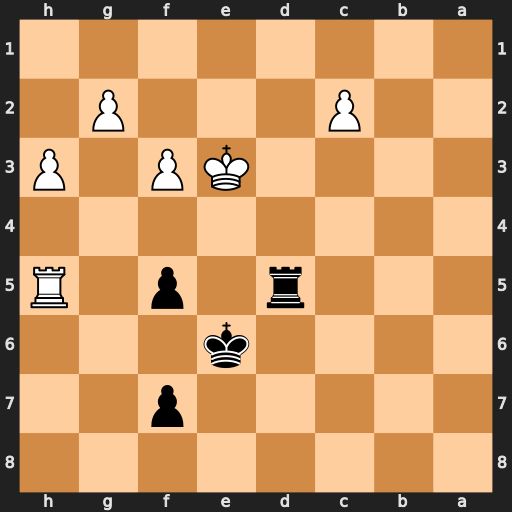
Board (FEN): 8/5p2/4k3/3r1p1R/8/4KP1P/2P3P1/8
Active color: b
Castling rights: -
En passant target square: -
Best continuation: f4+ Kxf4 Rxh5